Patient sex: M
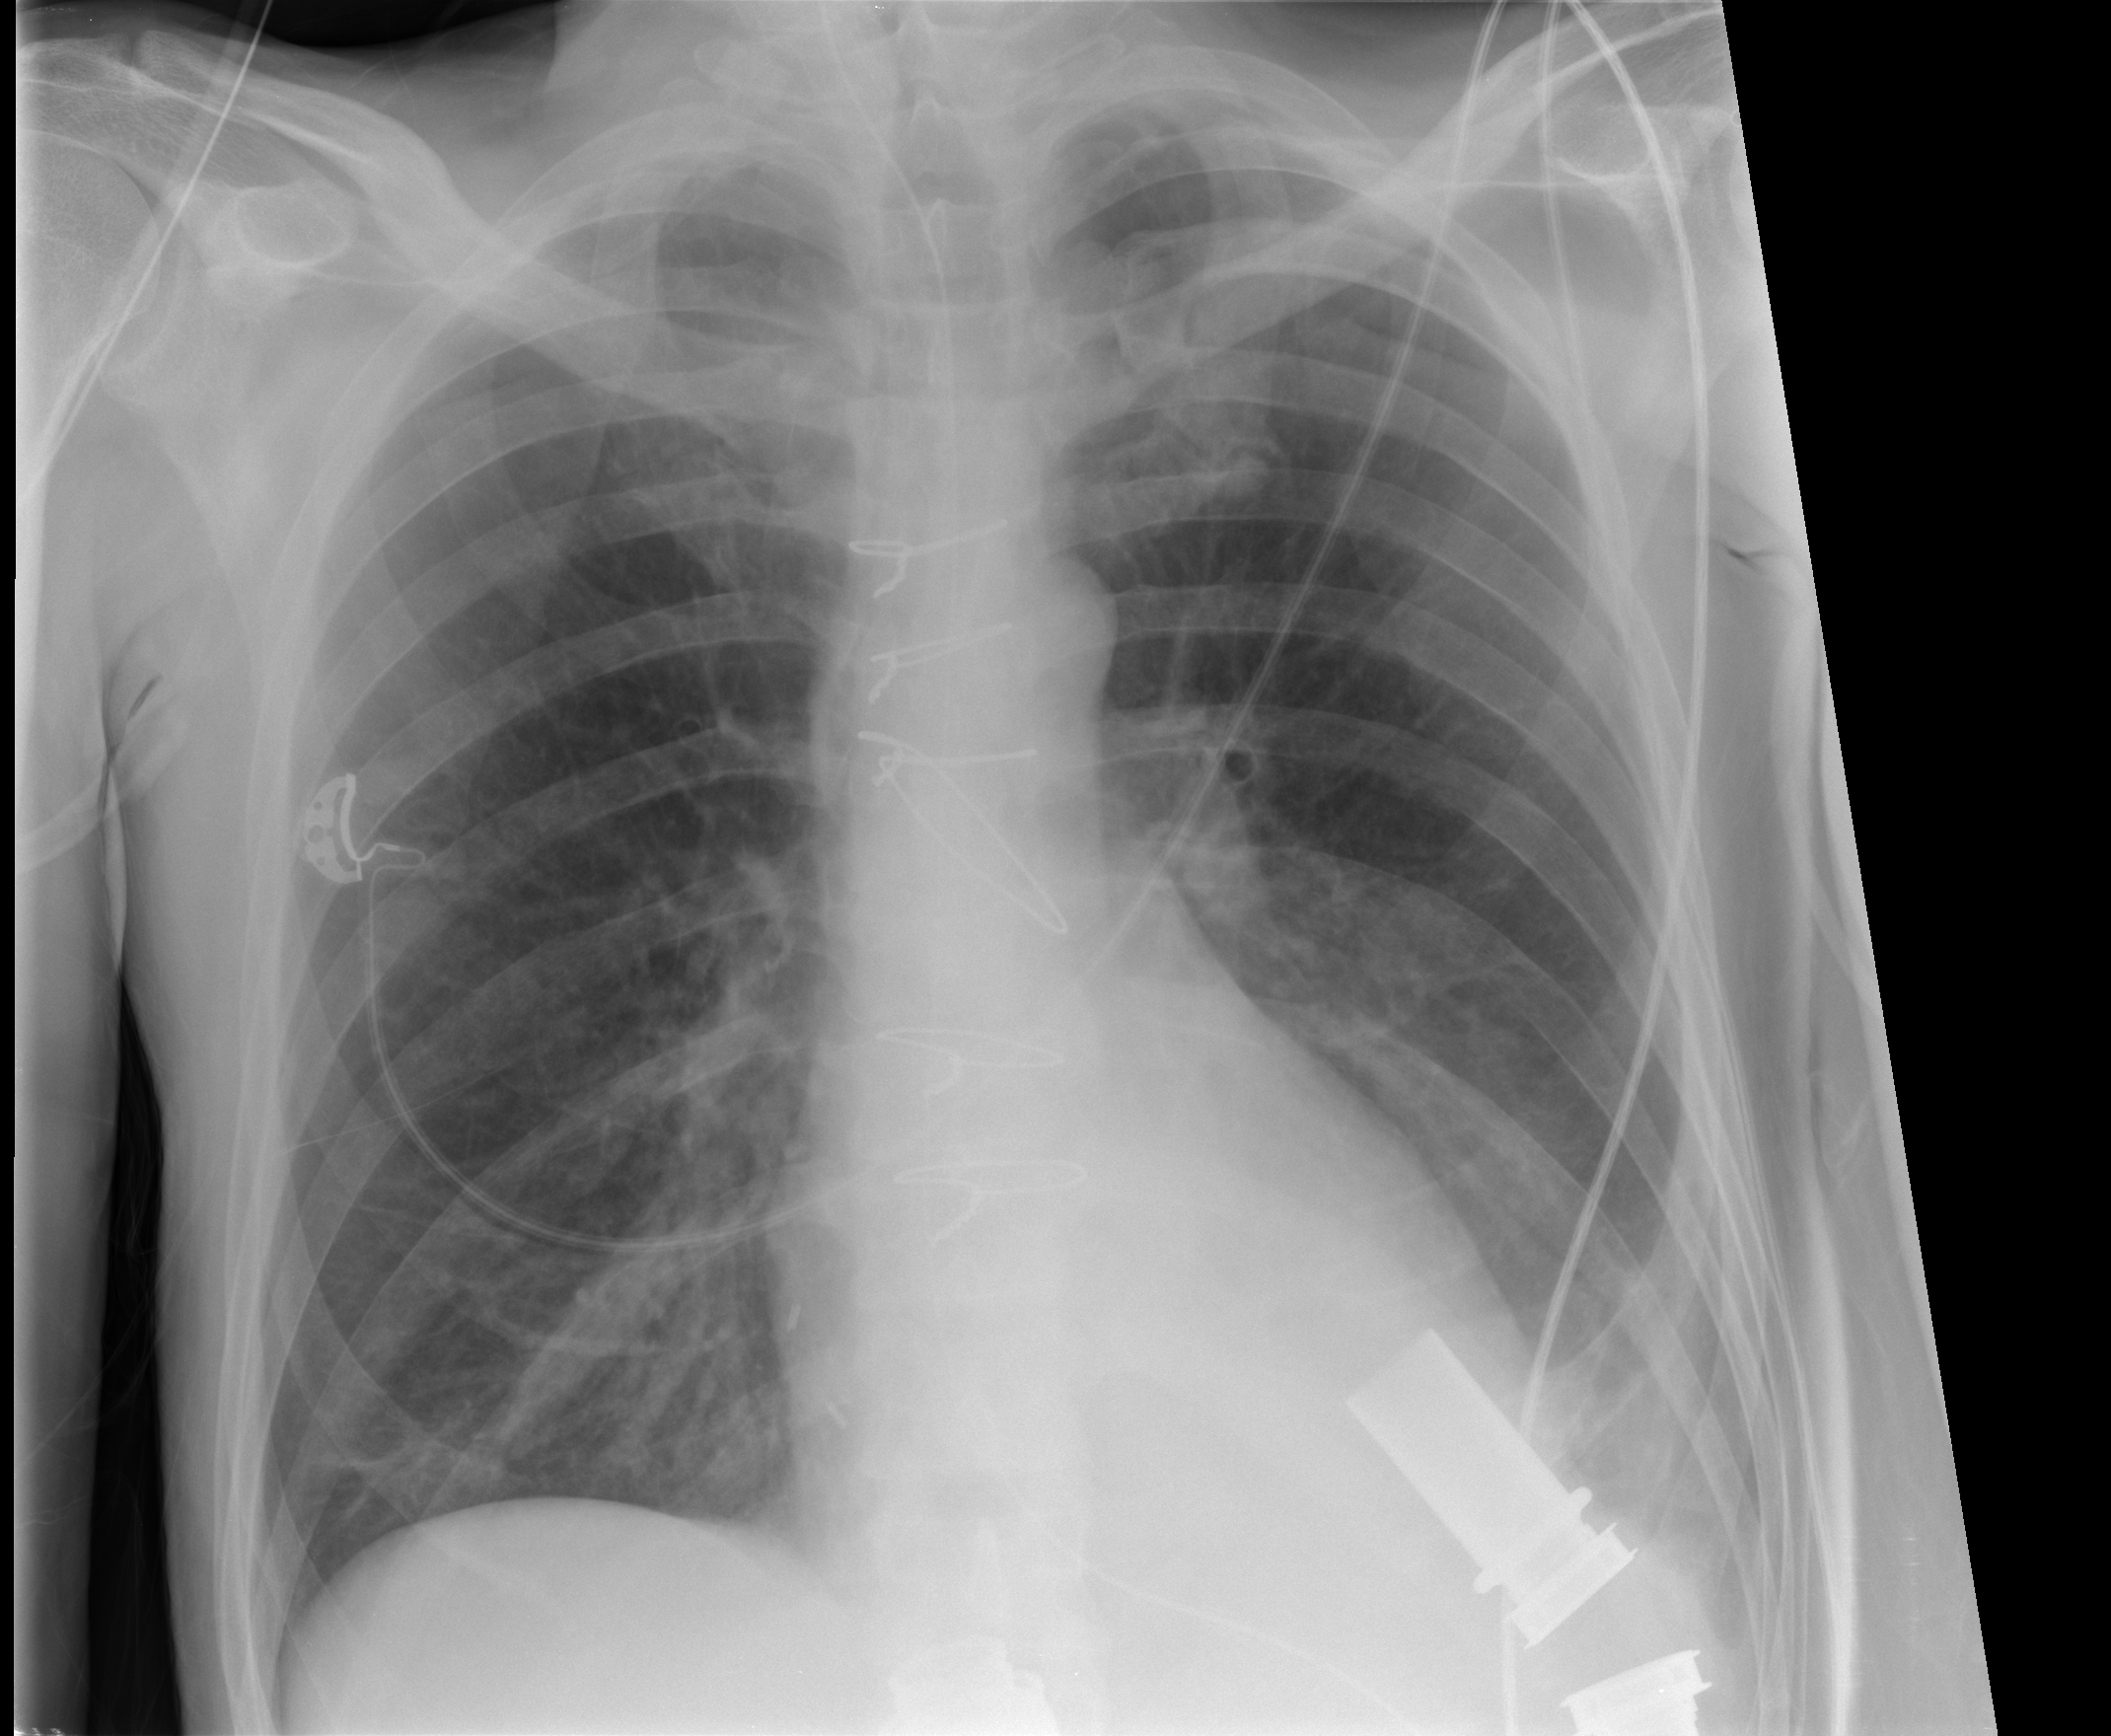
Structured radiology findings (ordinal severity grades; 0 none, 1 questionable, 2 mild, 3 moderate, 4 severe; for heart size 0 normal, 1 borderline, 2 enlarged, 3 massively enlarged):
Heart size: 0
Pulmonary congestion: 0
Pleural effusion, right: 0
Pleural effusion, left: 2
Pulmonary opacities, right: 0
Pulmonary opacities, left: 0
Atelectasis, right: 1
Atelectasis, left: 2